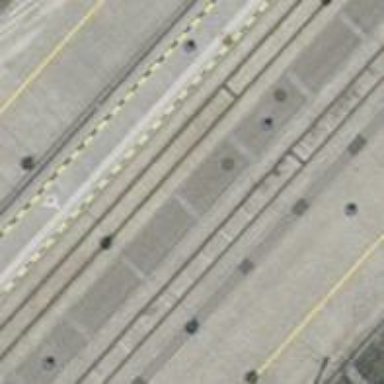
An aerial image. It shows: Public transport stop position along the railway.